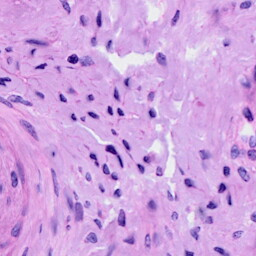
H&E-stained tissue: Cervix